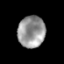
Tissue: prostate
Cell type: T cells
Senescence score: 0.3497
Nuclear area (px): 846
Mean DAPI intensity: 150.314